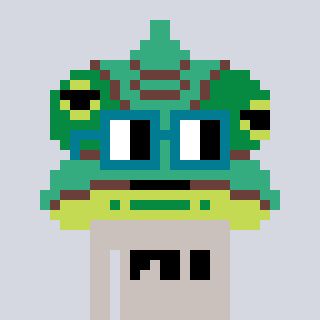
a pixel art character with square dark green glasses, a chameleon-shaped head and a foggrey-colored body on a cool background